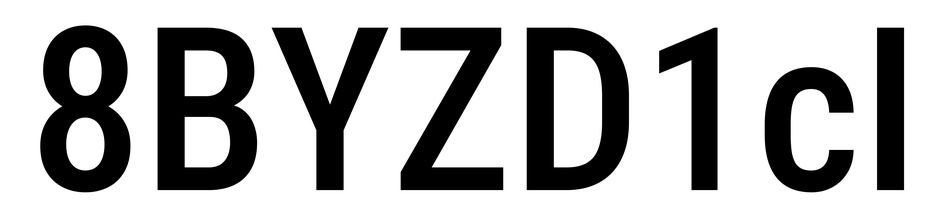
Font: Roboto_Condensed_Medium